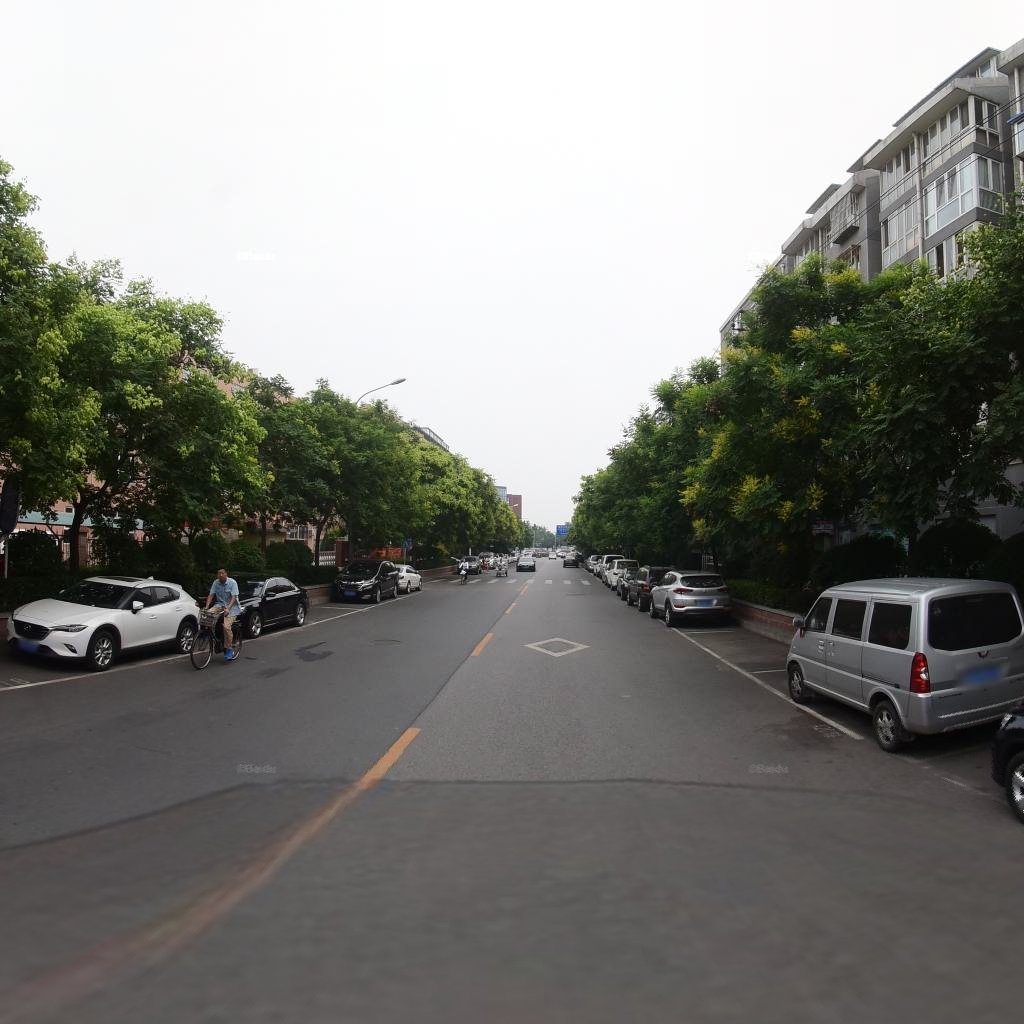
Region: Dongcheng
Road damage annotations: longitudinal crack, manhole cover